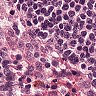
Metastatic tissue present: no